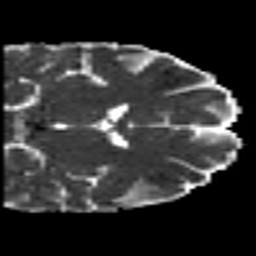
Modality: MD
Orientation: coronal
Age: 21
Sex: male
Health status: healthy
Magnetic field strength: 3 T
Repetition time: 7 s
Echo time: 0.0926 s